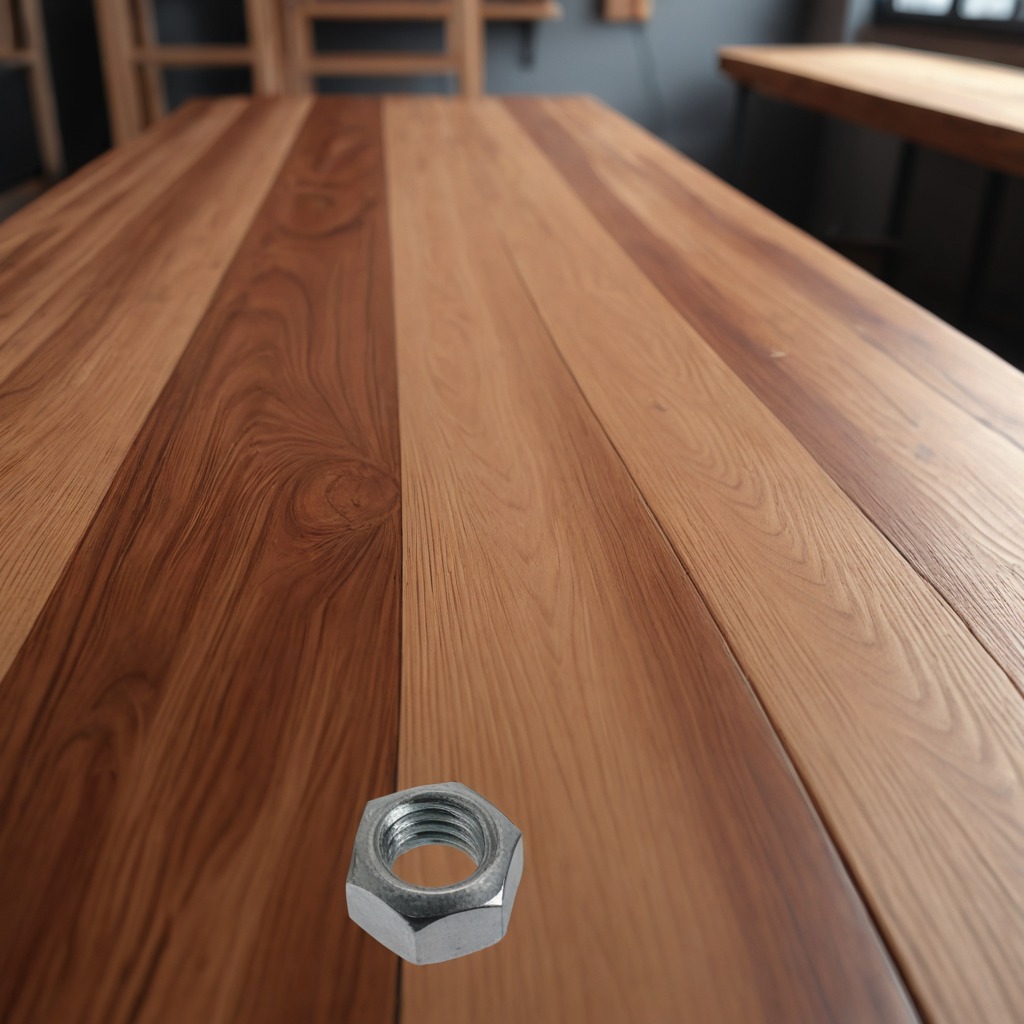
A metal nut is lying on the wooden table.